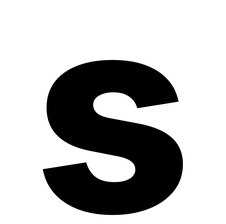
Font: Inter_ExtraBold